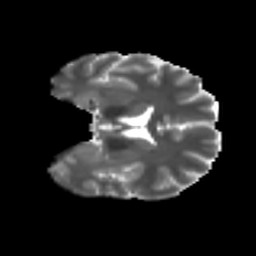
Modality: T2w
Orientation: coronal
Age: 28
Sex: male
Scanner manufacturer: ge
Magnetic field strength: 3 T
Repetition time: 7.8 s
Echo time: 0.0608 s